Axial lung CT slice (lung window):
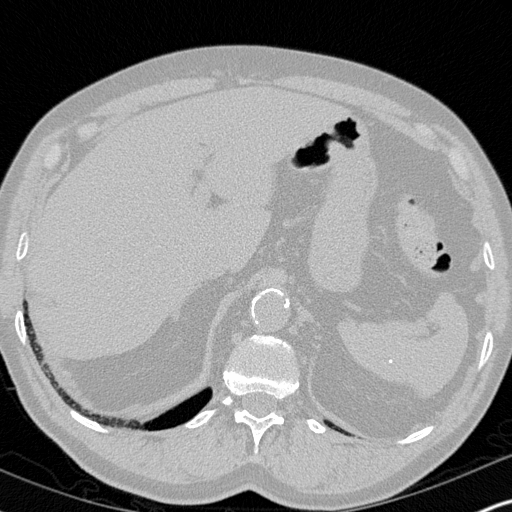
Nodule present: no